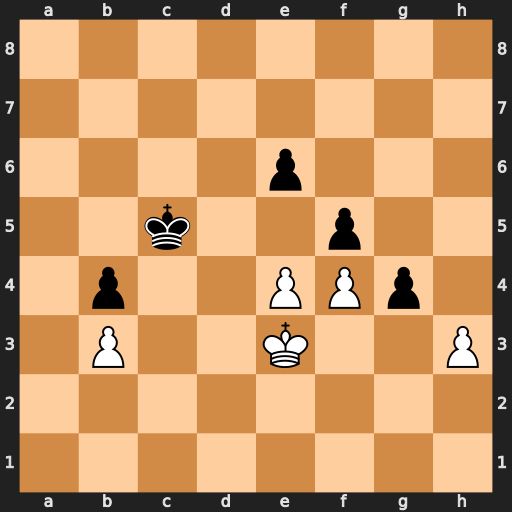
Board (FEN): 8/8/4p3/2k2p2/1p2PPp1/1P2K2P/8/8
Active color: w
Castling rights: -
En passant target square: -
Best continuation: hxg4 fxg4 f5 exf5 exf5 g3 Kf3 Kd6 Kxg3